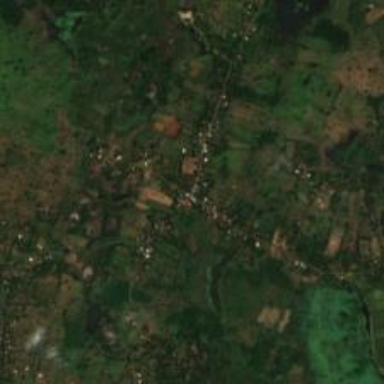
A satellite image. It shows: Village area.